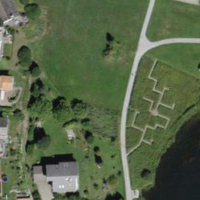
EUNIS habitat code: 55
Species observed at this site:
Cotinus coggygria
Epipactis palustris
Colchicum autumnale
Filipendula ulmaria